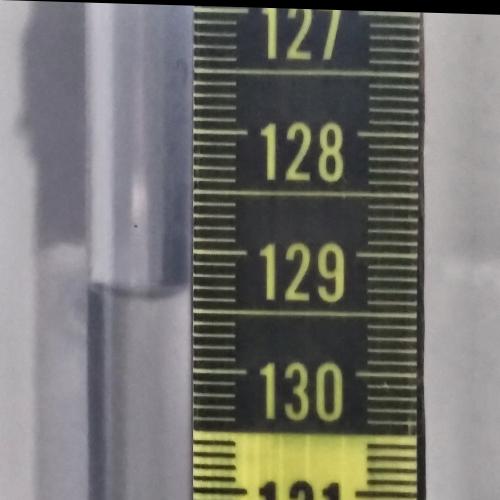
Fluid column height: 129.3 cm